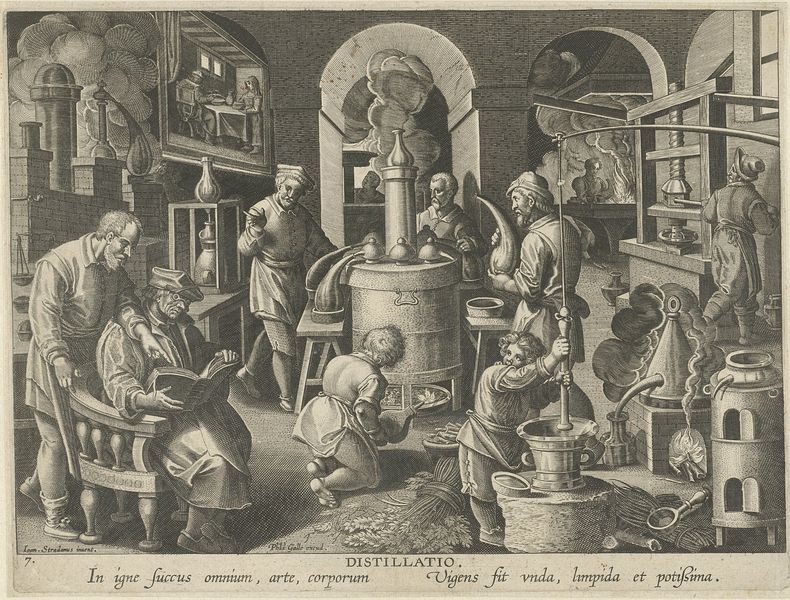
Titel: Distillatie
Künstler: Philips Galle
Standort: Amsterdam
Institution: Rijksmuseum
Schlagwörter: feuer, weiß, hüte, männer, raum, schwarz, stuhl, zimmer, wolke, kind, schrift, bücher, arbeiter, dampf, bögen, buch, druck, stich, bier, handwerk, schwrzweiß, maschinen, schnaps, destille